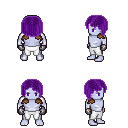
a pixel art fantasy rpg character, male body template, dark elf, purple skin, leather shoulder armor, white pants, purple pageboy hairstyle, metal gloves, four views (front, back, left, right), 2x2 character sprite sheet, small pixel art, hard edges, no anti-aliasing